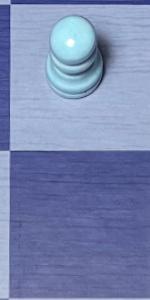
Label: Empty